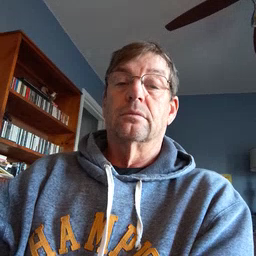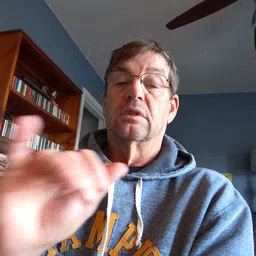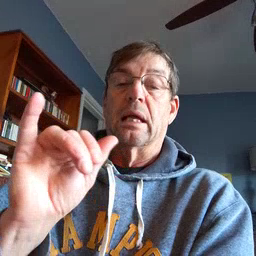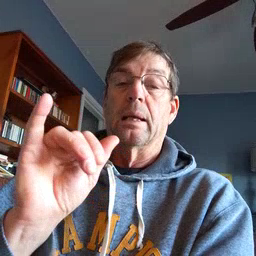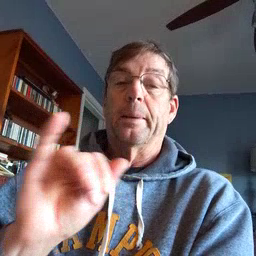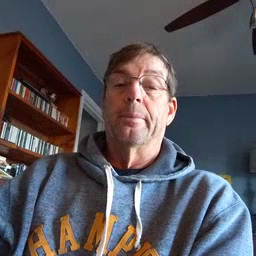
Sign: same